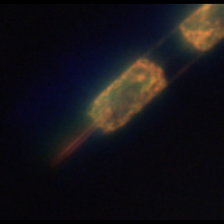
Taxon: Ditylum
Group: Diatoms